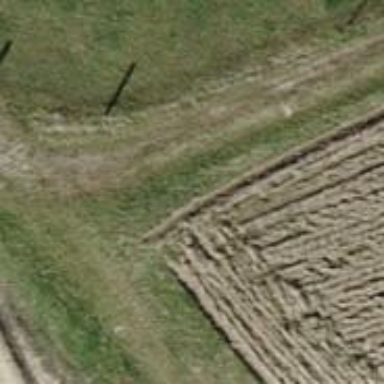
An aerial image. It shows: Grassy track with grade5 tracktype.